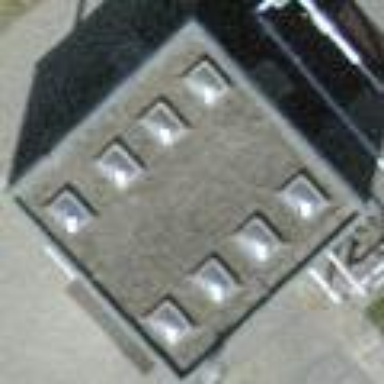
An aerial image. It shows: Building.